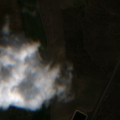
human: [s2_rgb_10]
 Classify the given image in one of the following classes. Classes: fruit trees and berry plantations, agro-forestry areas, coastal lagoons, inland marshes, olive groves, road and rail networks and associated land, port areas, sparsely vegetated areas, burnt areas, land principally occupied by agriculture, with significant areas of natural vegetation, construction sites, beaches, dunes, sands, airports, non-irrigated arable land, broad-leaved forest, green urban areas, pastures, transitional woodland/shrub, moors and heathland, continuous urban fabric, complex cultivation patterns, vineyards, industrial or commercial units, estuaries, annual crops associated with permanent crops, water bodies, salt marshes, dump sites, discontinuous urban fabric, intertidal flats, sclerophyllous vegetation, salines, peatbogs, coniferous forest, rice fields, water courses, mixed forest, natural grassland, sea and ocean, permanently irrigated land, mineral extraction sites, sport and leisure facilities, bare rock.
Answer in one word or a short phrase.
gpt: non-irrigated arable land, olive groves, agro-forestry areas, transitional woodland/shrub